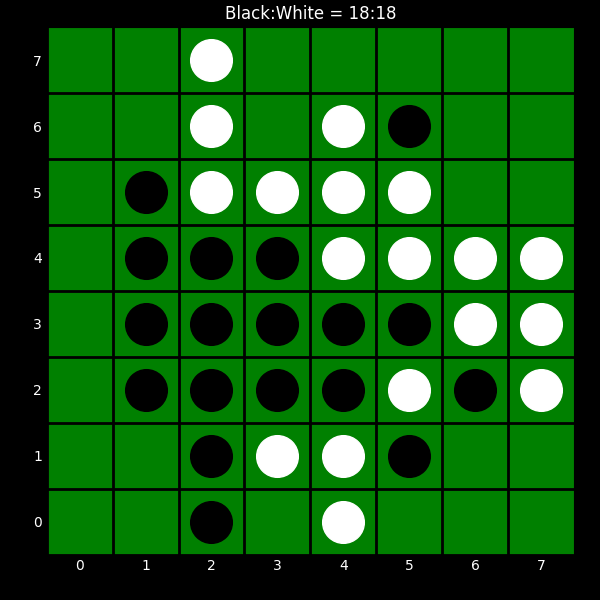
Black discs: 18
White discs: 18